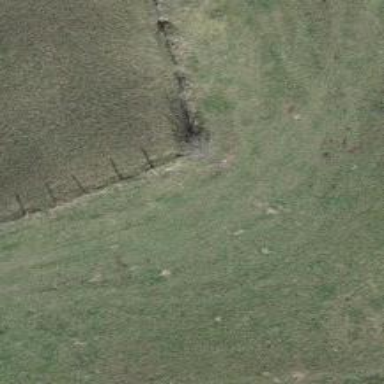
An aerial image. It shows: Dry stone wall barrier.